Question: UPDATE. Table id styling :
'''
#card {
position:absolute;
border-spacing:0;
border-collapse:collapse;
background-color:#6e97db;
height:720px;
width:100%;
}
'''
EDITED
HTML source :
'''
<!doctype html>
<html>
<head>
<meta charset="utf-8">
<link rel="stylesheet" href="styles/all.css" />
<link rel="stylesheet" href="styles/formbacks.css" />
<link rel="stylesheet" href="styles/slideshow.css" />
<script type="text/javascript" src="js/jquery-2.1.1.js"></script>
<link href='//fonts.googleapis.com/css?family=Economica:700,400italic' rel='stylesheet' type='text/css'>
<link href='//fonts.googleapis.com/css?family=Oswald' rel='stylesheet' type='text/css'>
<link href='//fonts.googleapis.com/css?family=Voltaire' rel='stylesheet' type='text/css'>
<meta name="viewport" content="width=device-width, initial-scale=1.0, user-scalable=yes" />
<title>Trading Card Generator</title>
<meta name="Description" content="Trading Card Generator - Create Your Own Comics, Predators & Tennis Trading Cards" />
<meta name="Keywords" content="Trading Card Generator, trading card maker, top trumps trading cards" />
<script>
$(function(){
$(document).click(function(){
$('.messagebox').hide();
});
});
</script>
<style>
@font-face {
font-family:TCG;
src: url(xirod.ttf);
}
@font-face {
font-family:TCGHEADING;
src: url(GearsOfPeace.ttf);
}
@font-face {
font-family:TCGAUTHOR;
src: url(kenyancoffeerg.ttf);
}
@font-face {
font-family:TCGPN;
src: url(GearsOfPeace.ttf);
}
div {font-family:TCG;}
div {font-family:TCGHEADING;}
div {font-family:TCGAUTHOR;}
div {font-family:TCGPN;}
</style>
</head>
<body id="bodyform">
<p class="header"><a href="index.php">Trading Card Generator</a></p>
<p class="disclaimer">DC vs Marvel&nbsp;<br />
Card Back Face<br />
This is a non profit website.</p>
<ul id="navigation">
<li><a href="#">create</a><ul>
<li><a href="backfacecreate.php">back face</a></li>
<li><a href="bcardscreate.php">business</a></li>
<li><a href="comicscreate.php">comics</a></li>
<li><a href="predatorscreate.php">predators</a></li>
<li><a href="tenniscreate.php">tennis</a></li>
</ul></li>
<li><a href="#">edit</a><ul>
<li><a href="backfaceedit.php">back face</a></li>
<li><a href="bcardsedit.php">business</a></li>
<li><a href="comicsedit.php">comics</a></li>
<li><a href="predatorsedit.php">predators</a></li>
<li><a href="tennisedit.php">tennis</a></li>
</ul></li>
<li><a href="register.php">register</a><ul>
</ul></li>
<li><a href="#">themes</a><ul>
<li><a href="backfacedisplay.php">back face</a></li>
<li><a href="bcardsdisplay.php">business</a></li>
<li><a href="comicsdisplay.php">comics</a></li>
<li><a href="predatorsdisplay.php">predators</a></li>
<li><a href="tennisdisplay.php">tennis</a></li>
</ul></li>
<li><a href="logout.php">logout</a></li>
<li><a href="contact.html">contact</a></li>
</ul>
<div class="previouscard"></div>
<div class="bouncein">
<table id="card">
<tr>
<td style="background-color:#211e1e"></td>
</tr>
<tr>
<td><p class="tcg">Trading Card Generator</p></td>
</tr>
<tr>
<td class="tcgnamecell">DC vs Marvel<br/> Heroes &amp; Villains</td>
</tr>
<tr>
<td class="tcgimagecell"><img class="imgsize" alt="" src="uploads/Darkseid.png" /></td>
</tr>
<tr>
<td><p class="author">Created by M B Mehdi</p></td>
</tr>
</table>
</div>
<div class="nextcard"></div>
<div class="currentcard">Card 1 of 1</div><br><br>
<div class="currentcard"><a id="carddownload" href="#card" class="downloadbtn">Download</a></div>
</div>
<div id='loader'><img src="images/ajax-loader.gif" alt="loader"/></div>
<script type="text/javascript" src="js/html2canvas.js"></script>
<script type="text/javascript" src="js/jquery.js"></script>
<script type="text/javascript">
var $loading = $('#loader').hide();
$('#carddownload').on('click', function() {
showimage();
});
$(document)
.ajaxStart(function () {
$loading.show();
})
.ajaxStop(function () {
$loading.hide();
});
function showimage(){
html2canvas([document.getElementById('card')], {
onrendered: function(canvas)
{
var img = canvas.toDataURL()
$.post("save.php", {data: img}, function (file) {
window.location.href ="downloadbusinesscard.php?path="+ file});
}
});
}
</script>
</body>
</html>
'''
I have a form that allows users to create a design for the back of a card. Users enter the title, their name, background colour and upload a small image. This is then displayed back inside a table and looks like a large playing card with a small image in the middle and the text above and below.
I use a fetch array to loop through the results and store them as arrays :
'''
$result = mysql_query("SELECT * FROM tcgbackface JOIN tcgbackfaceimages ON tcgbackface.id = tcgbackfaceimages.id WHERE tcgbackface.username='$user' ORDER BY tcgbackface.id")
or die(mysql_error());
$count = mysql_num_rows($result);
while($row = mysql_fetch_array($result)){
$theme[]= $row['theme'];
$subheading[]= $row['subheading'];
$author[]= $row['author'];
$bgcolour[]= $row['bgcolour'];
$img_paths[] = $row['path'];
}
'''
Then display them back to the user inside a table but when I echo the background colour it doesn't display and the background colour that is set by default in css remains :
'''
<table id="card">
<tr>
<td style="background:<?php echo $bgcolour[$i]; ?>">
</tr>
<tr>
<td><p class="tcg">Trading Card Generator</p></td>
</tr>
<tr>
<td class="tcgnamecell"><?php echo $theme[$i]."<br/> ".$subheading[$i];?></td>
</tr>
<tr>
<td class="tcgimagecell"><?php echo '<img class="imgsize" alt="" src="'.$img_paths[$i].'" />'; ?></td>
</tr>
<tr>
<td><p class="author">Created by <?php echo $author[$i];?></p></td>
</tr>
</table>
'''

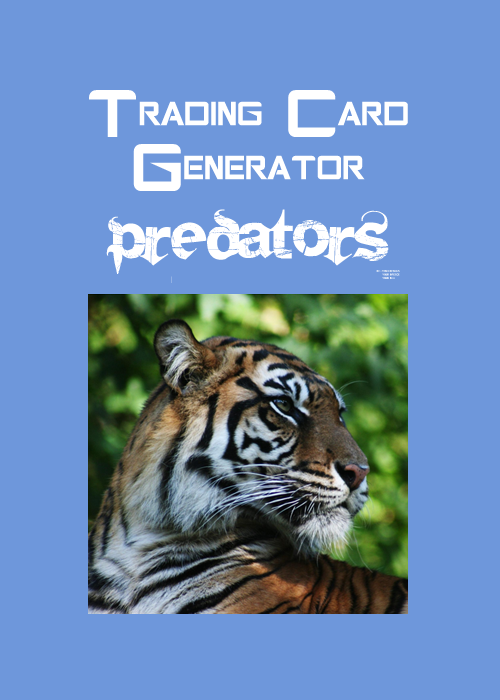
Answer: try
'''
style="background-color:<?php echo $bgcolour[$i]; ?>"
'''
I think your '$bgcolour[$i]' might be empty or is not a valid Hex value for a color.
Try adding a fixe height to your '<td>' element just to see if its height is equal to 0. because it seems empty.
'''
style="height:50px;background-color:<?php echo $bgcolour[$i]; ?>;"
'''